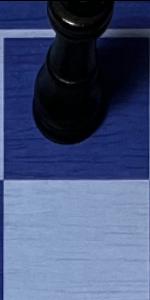
Label: Empty